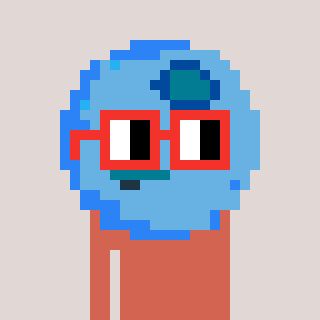
a pixel art character with square red glasses, a blueberry-shaped head and a peachy-colored body on a warm background